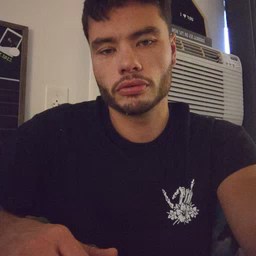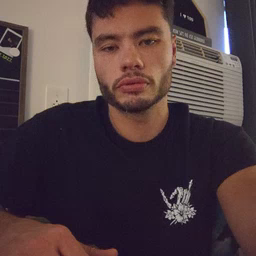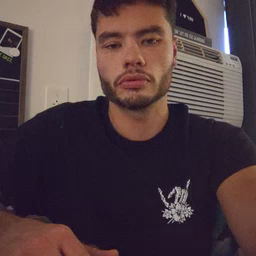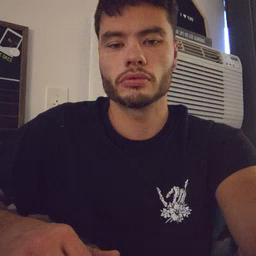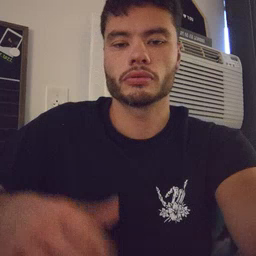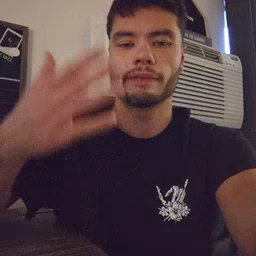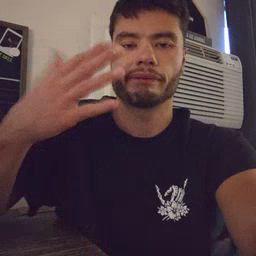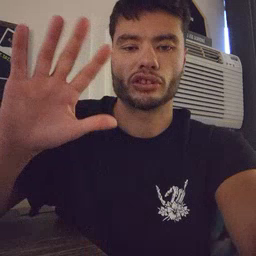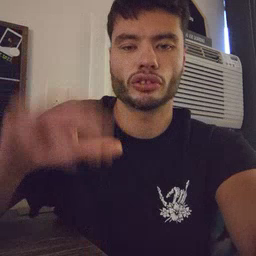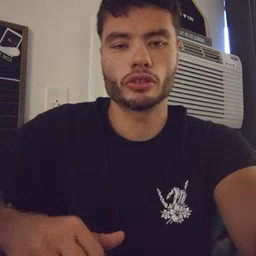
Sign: finish